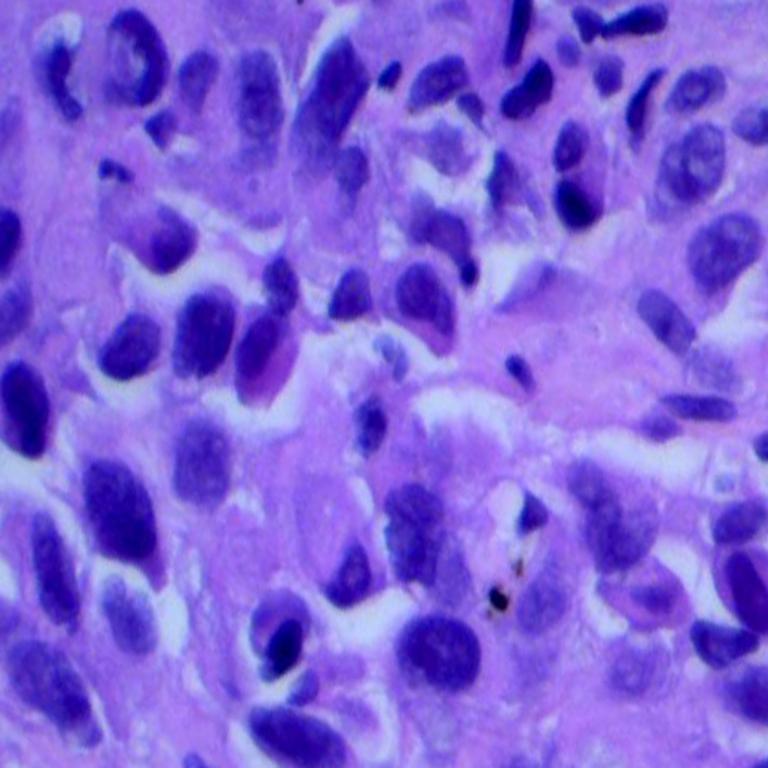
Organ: lung
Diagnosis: adenocarcinomas